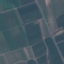
Land use / land cover class: PermanentCrop